Question: I'm trying to plot some bar plots, where each y-value is averaged over some series. Consequently, I'm also trying to add the error bars (standard deviations) for each bar.
The magnitudes generally seem right, even in log scale, but for several of the bars, the error bar drops down (- direction) almost indefinitely, while the + direction error is the right magnitude. I don't think its just the log scaling, but any input is greatly appreciated. Here is a link to the plot

I've checked and the + direction error bars are correct, just not sure why/how they are are dropping down to the x-axis occasionally. Below is a simplified example.
'''
y = [99.79999999999997, 0.11701249999999999, 0.00011250000000000004, 0.013393750000000001,0.007743750000000001,
0.01, 0.033906250000000006, 0.0009687500000000002, 0.04187500000000001, 0.0218, 0.0018062499999999997, 0.0005187500000000001]
std =[0.013662601021279521, 0.1500170651403811, 3.4156502553198664e-05, 0.001310709095617076,0.0006239324215543433,
0.0, 0.0021671698133741164,0.0018750000000000001, 0.005302515126491074,0.007984401459512583,0.0006297817082132506,4.0311288741492725e-05]
plt.figure() # Powder plot
plt.bar(np.arange(len(y)), y, yerr=std)
plt.yscale('log')
'''
'key_list' is just a list of strings that will become the x-tick labels. 'width' is the bar offset to fit in pairs. 'cm' and 'kk' are just dictionaries of lists. This honestly seems like a rendering issue, but am mostly curious if any of you have encountered this.
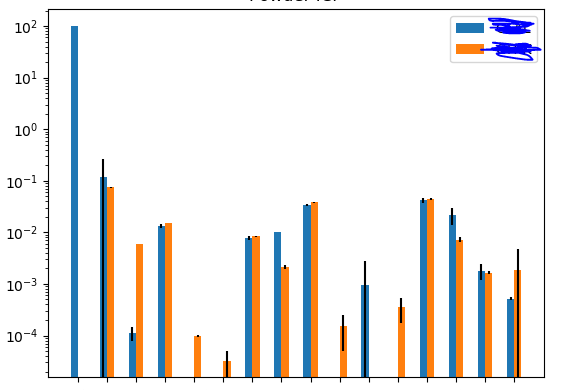
Answer: Like mentioned in the comment, it is because your 'std' is larger than 'y' (for example 'std[1] > y[1]', hence the 'log' scale goes banana. You can this by introduce a small tolerance to the lower 'std':
'''
tor = 1e-9
lower_std = [a - tor if a<b else b for a,b in zip(y,std)]
plt.figure()
plt.bar(np.arange(len(y)), y, yerr=(lower_std,std))
plt.yscale('log')
plt.show()
'''
Output:
<URL>